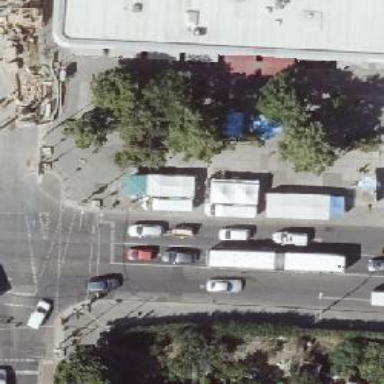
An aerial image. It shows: Marketplace.